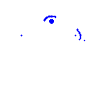
Particle: pion